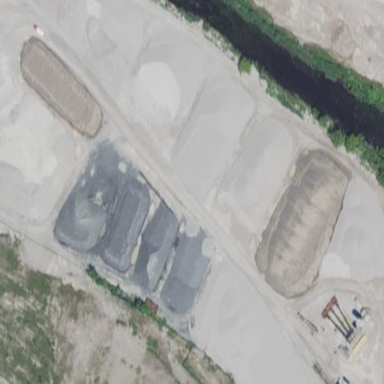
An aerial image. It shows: Industrial area used for manufacturing building materials.